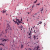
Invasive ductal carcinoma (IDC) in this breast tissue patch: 1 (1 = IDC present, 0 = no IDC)